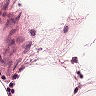
Metastatic tissue present: no